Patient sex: M
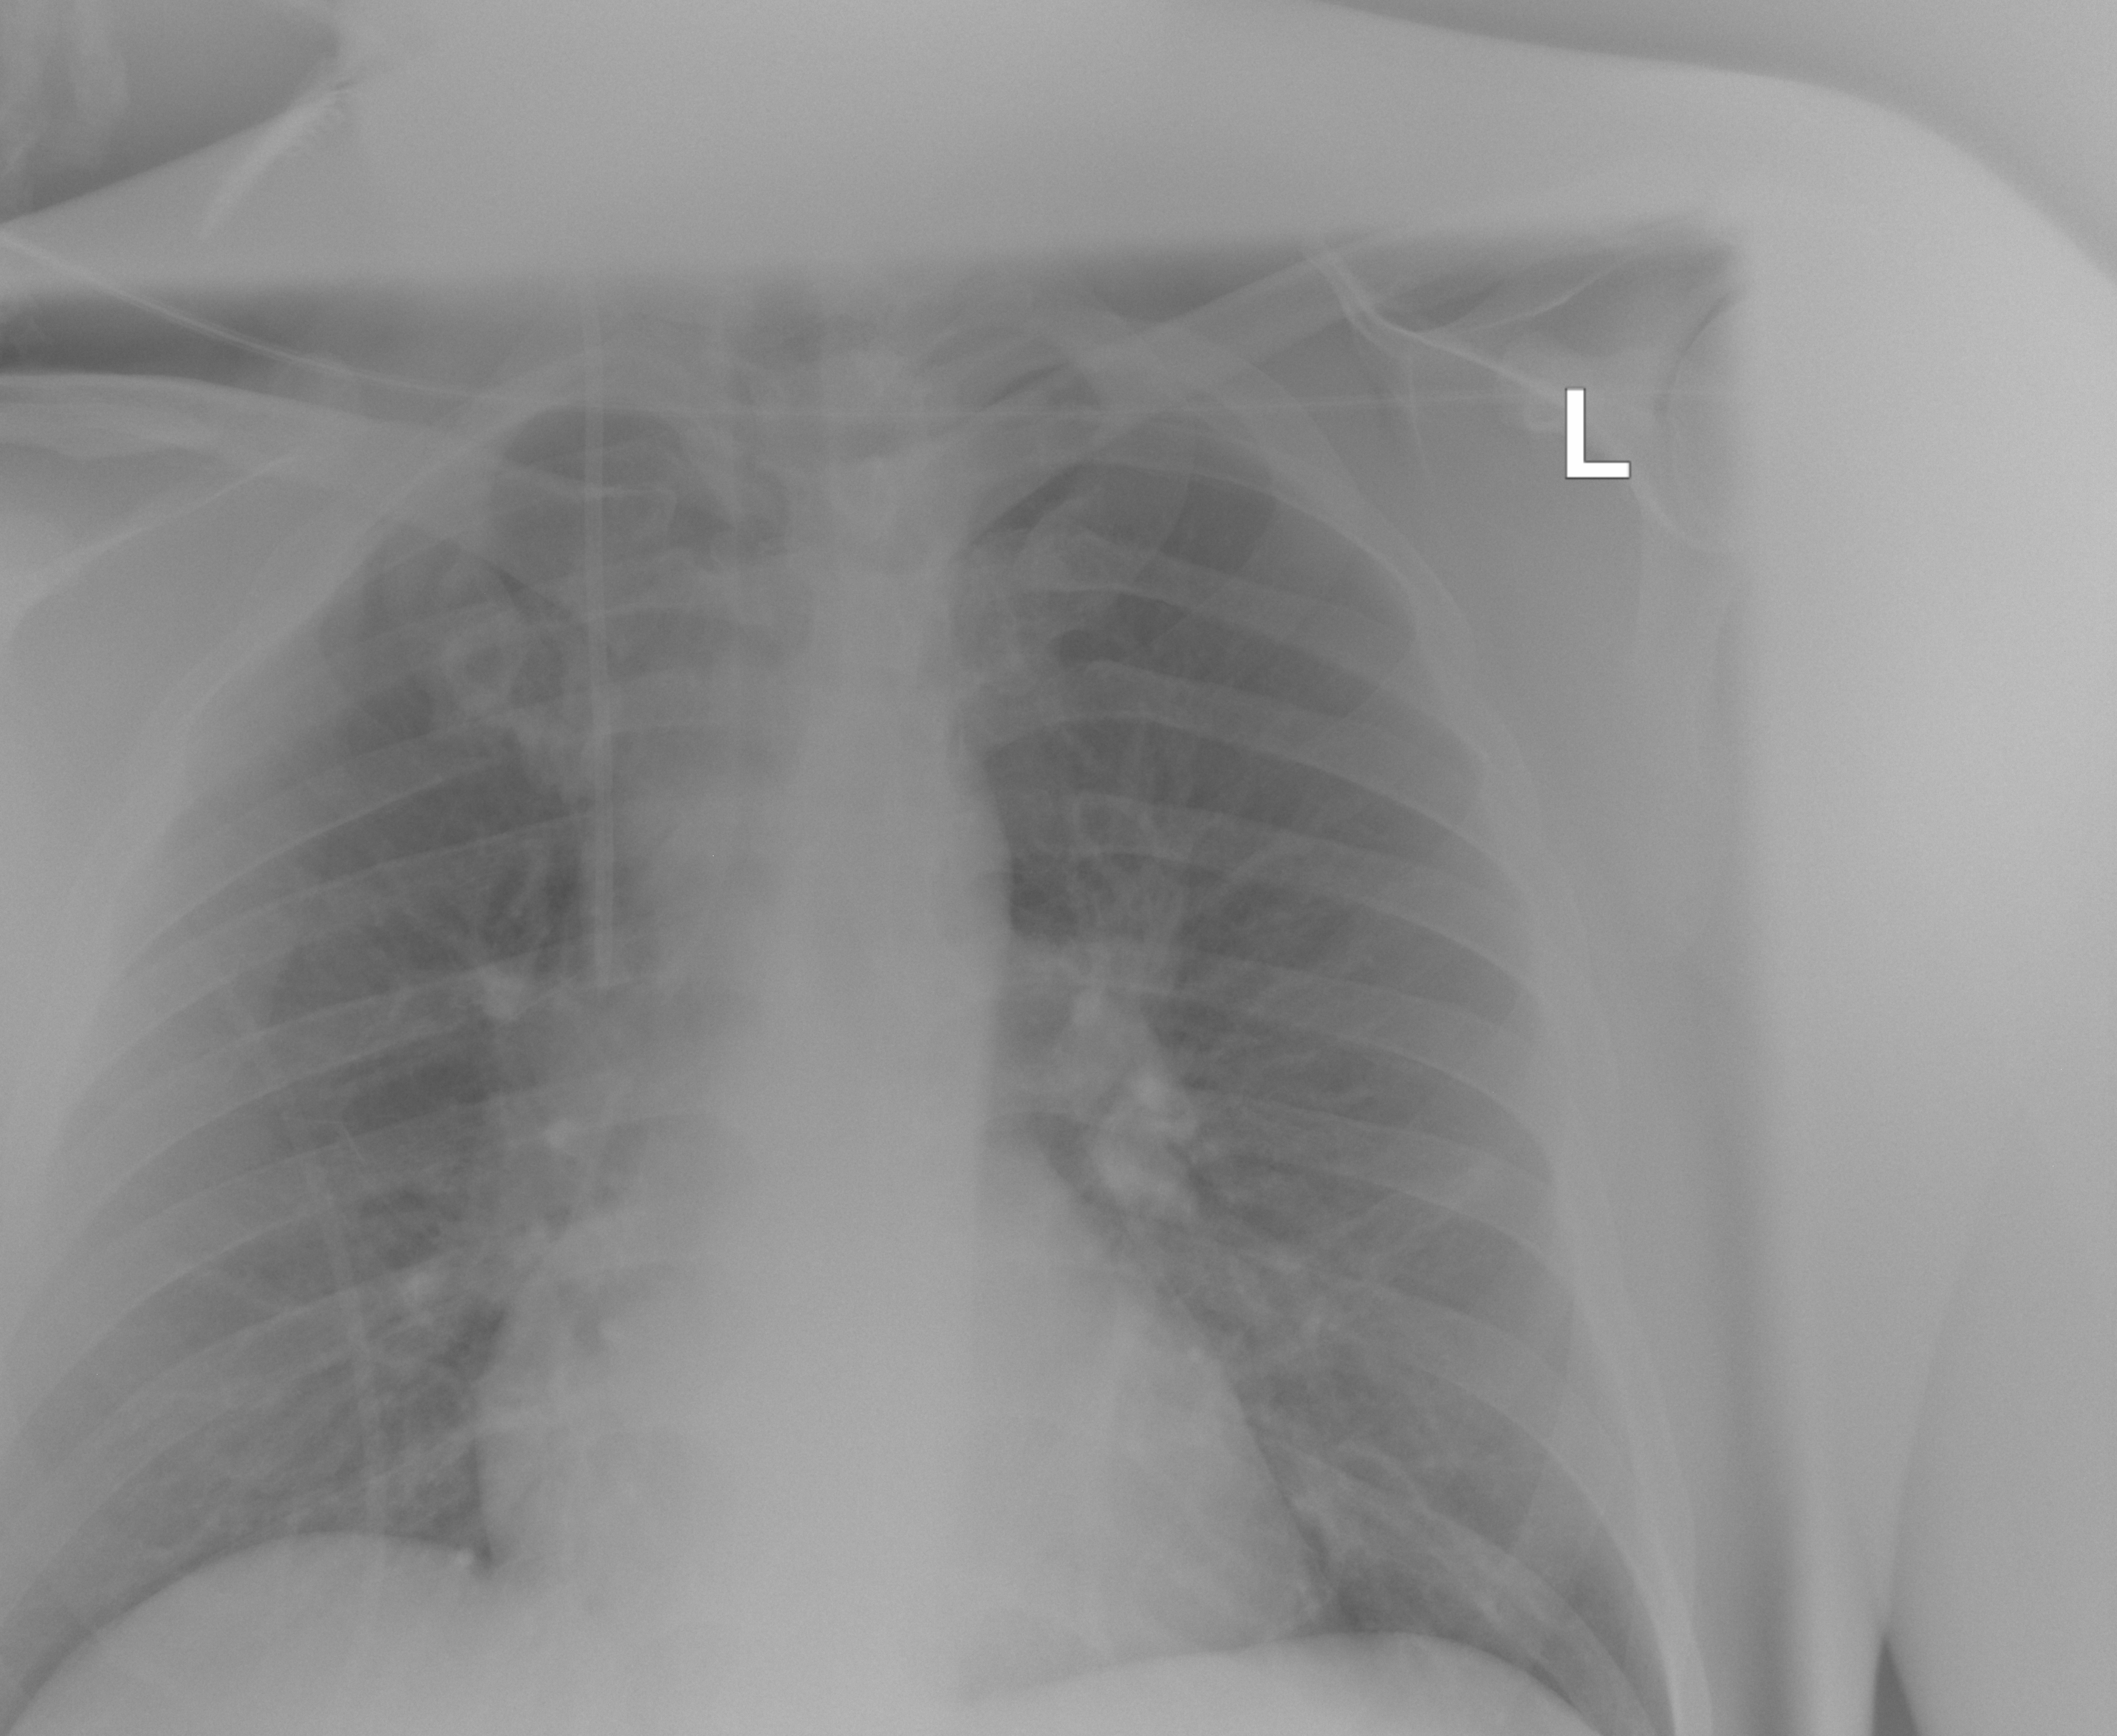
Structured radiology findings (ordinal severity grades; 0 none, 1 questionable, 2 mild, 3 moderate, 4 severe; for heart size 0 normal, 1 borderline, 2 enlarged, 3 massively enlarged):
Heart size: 0
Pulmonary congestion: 0
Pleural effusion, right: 0
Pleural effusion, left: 0
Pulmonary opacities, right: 0
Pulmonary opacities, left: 0
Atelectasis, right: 1
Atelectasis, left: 1